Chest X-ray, PA view. Patient: 30 years old, sex F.
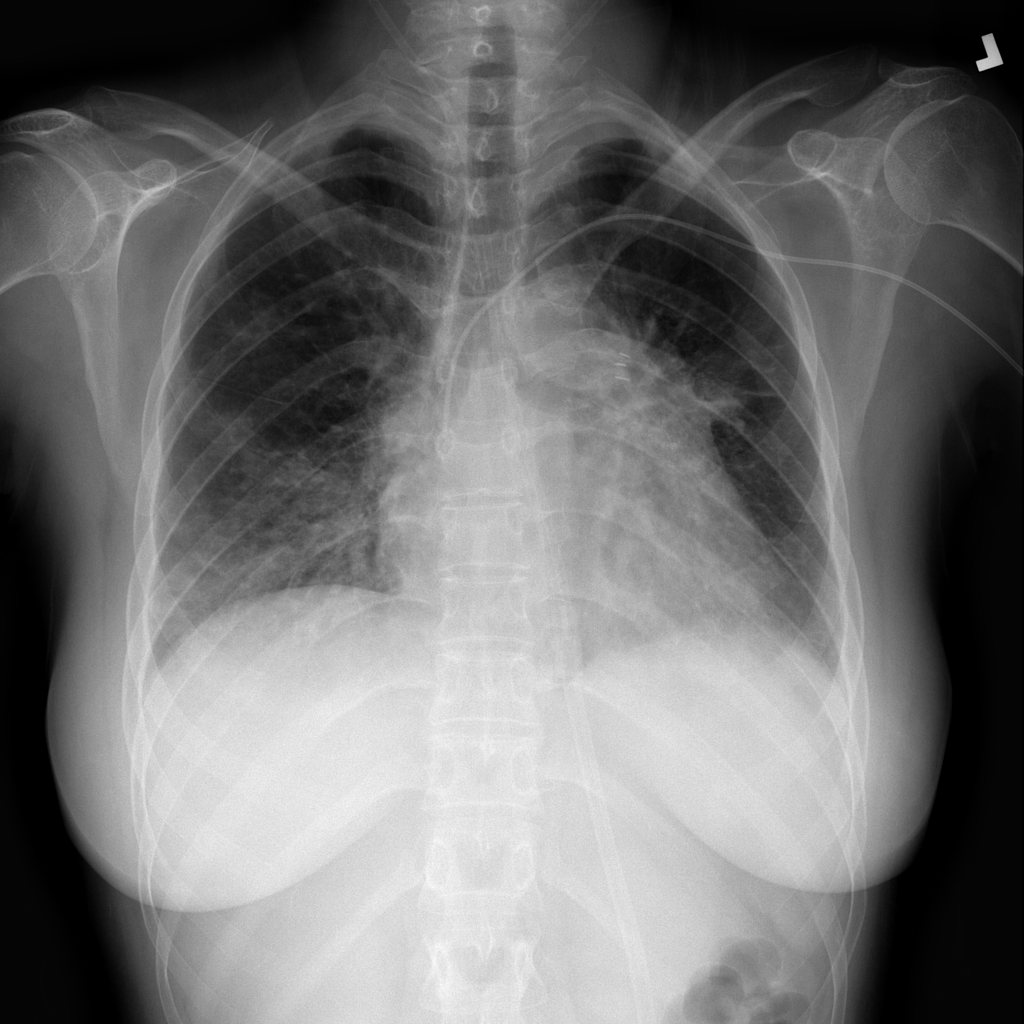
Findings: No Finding